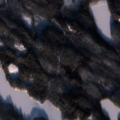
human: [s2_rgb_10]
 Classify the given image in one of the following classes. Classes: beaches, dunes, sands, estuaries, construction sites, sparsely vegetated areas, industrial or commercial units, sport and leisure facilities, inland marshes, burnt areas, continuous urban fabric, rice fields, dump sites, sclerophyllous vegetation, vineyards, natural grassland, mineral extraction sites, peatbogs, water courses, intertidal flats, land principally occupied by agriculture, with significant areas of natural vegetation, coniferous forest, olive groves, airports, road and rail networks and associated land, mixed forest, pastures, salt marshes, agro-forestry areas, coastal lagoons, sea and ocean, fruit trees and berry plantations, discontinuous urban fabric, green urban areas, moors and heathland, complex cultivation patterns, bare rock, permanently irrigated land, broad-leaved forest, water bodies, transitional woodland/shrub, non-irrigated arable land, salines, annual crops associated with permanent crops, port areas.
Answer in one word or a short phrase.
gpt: coniferous forest, mixed forest, transitional woodland/shrub, water bodies